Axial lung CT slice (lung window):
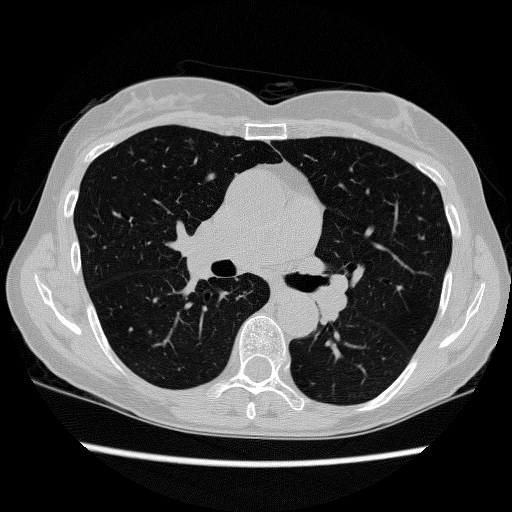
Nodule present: no